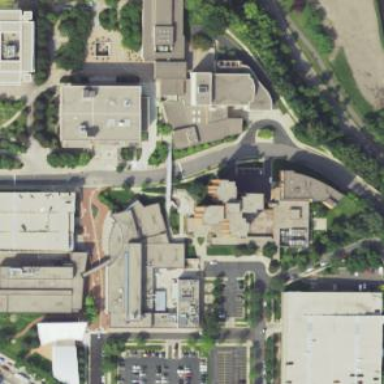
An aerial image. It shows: University building.